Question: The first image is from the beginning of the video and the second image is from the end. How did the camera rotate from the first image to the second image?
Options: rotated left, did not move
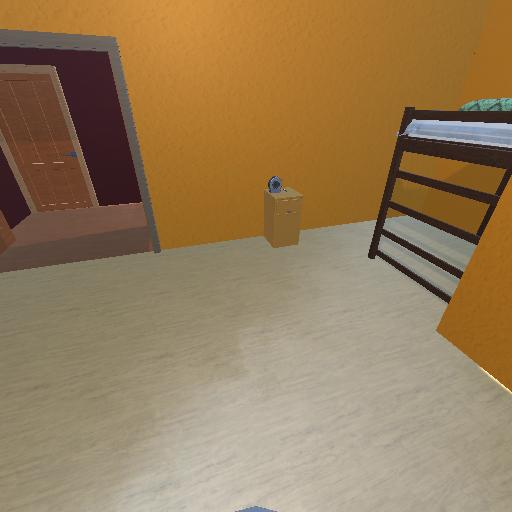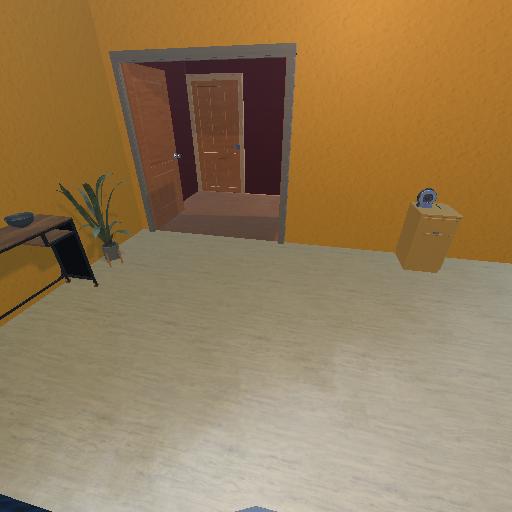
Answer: rotated left